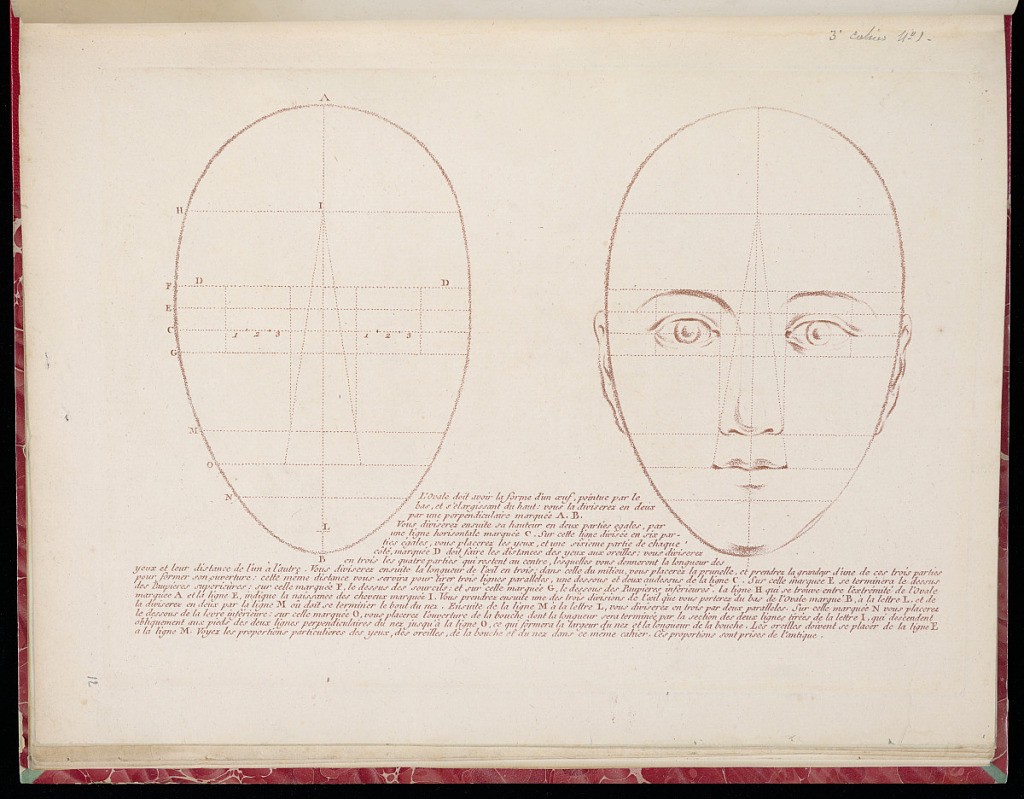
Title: Study of a Head
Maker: Pierre Thomas Le Clerc, French, ca. 1740 - ca. 1796
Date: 1773
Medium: Crayon-manner with red ink on laid paper
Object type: Print
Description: Study of a face and its proportions with accompanying explanatory text, from a series of figure studies for the education of artists and amateurs, printed in red ink in the crayon manner.